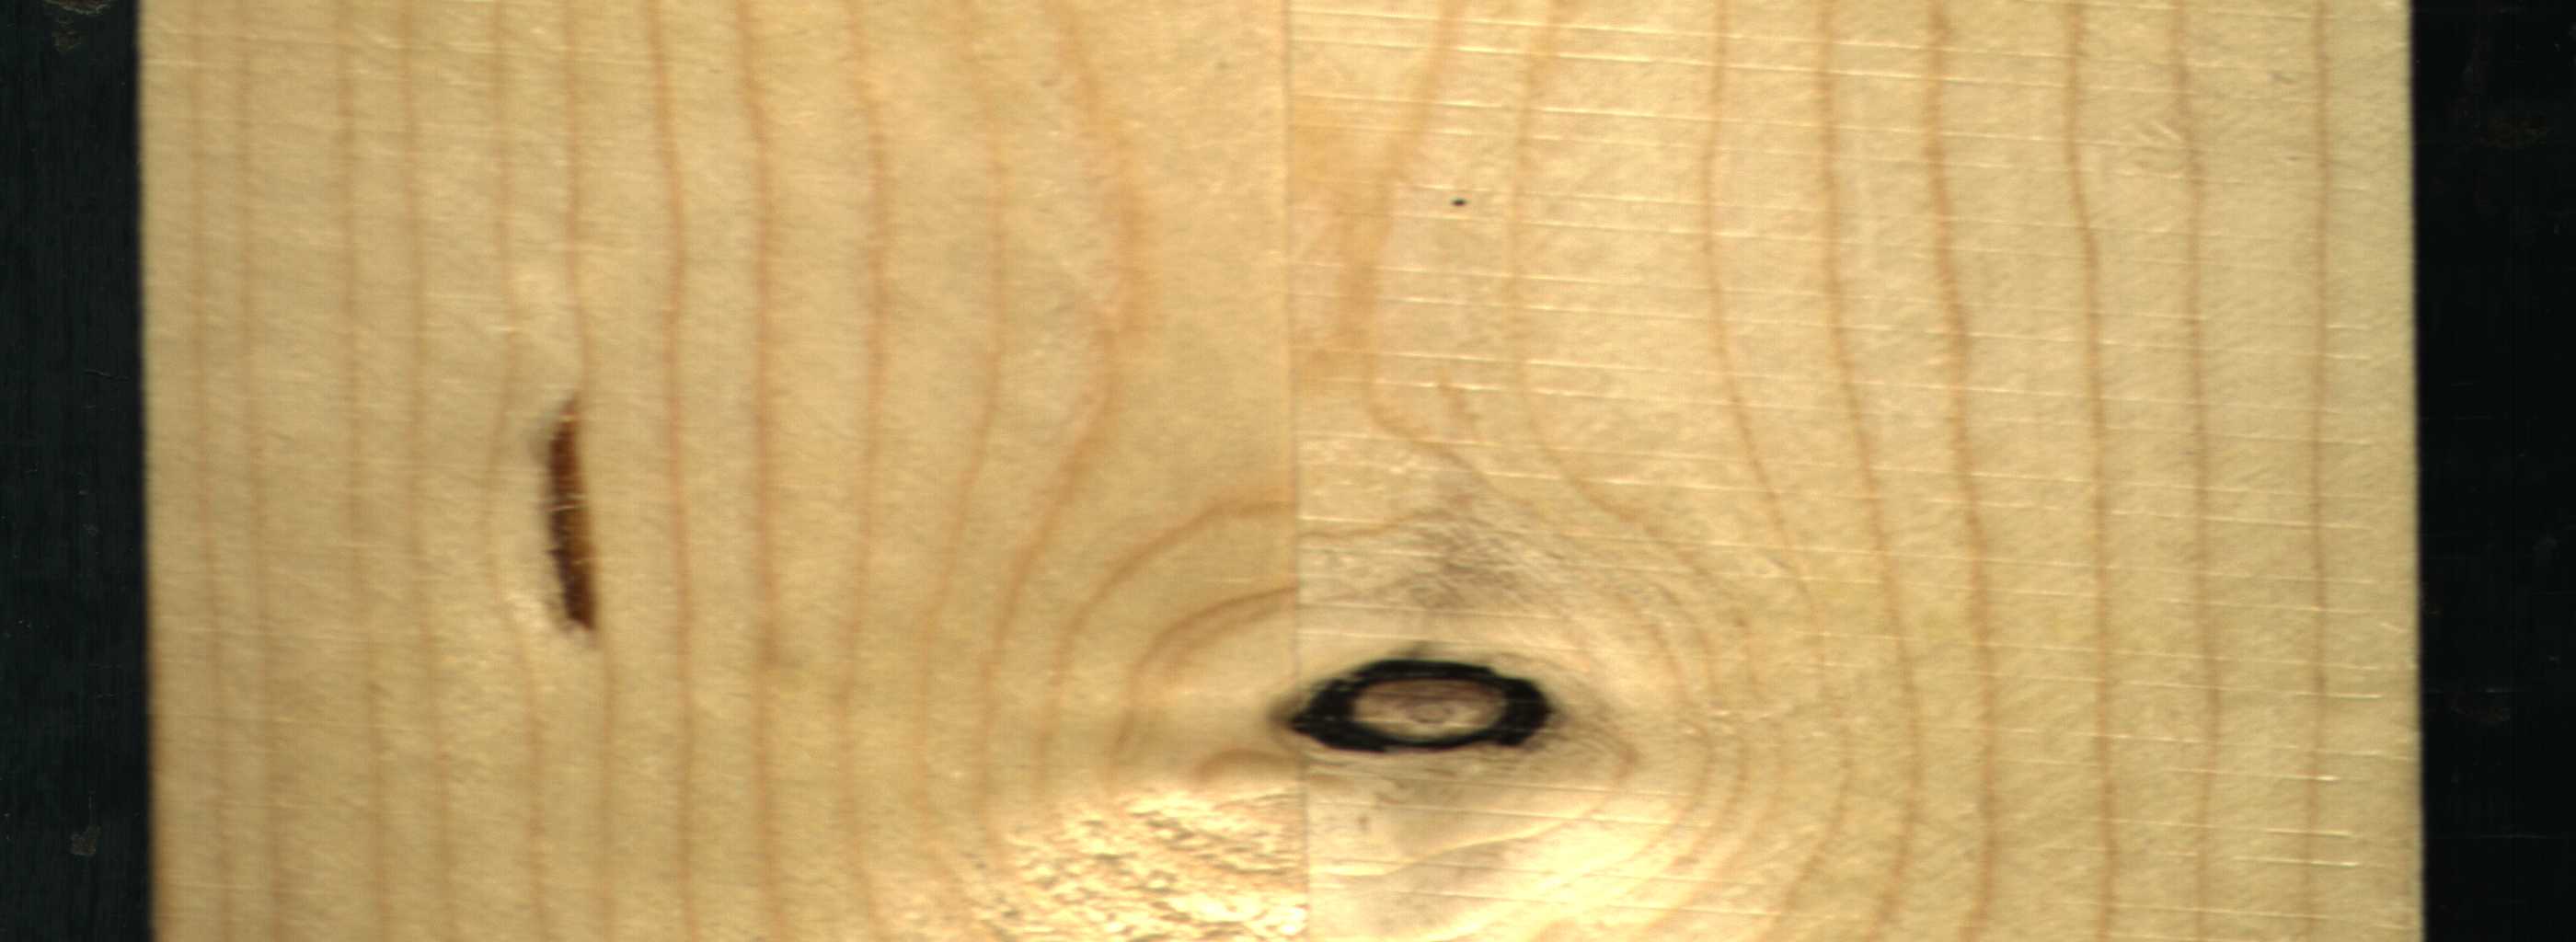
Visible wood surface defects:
resin
Dead_Knot